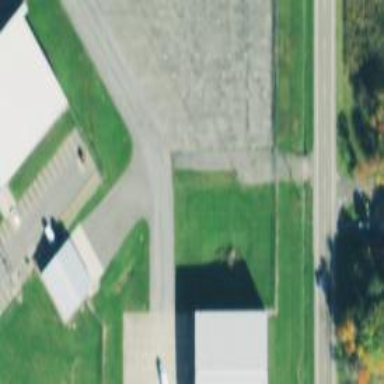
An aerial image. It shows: Image of taxiway at airport.